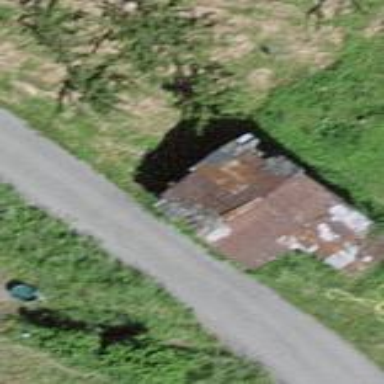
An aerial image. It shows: Shed building.